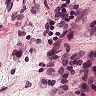
Metastatic tissue present: no